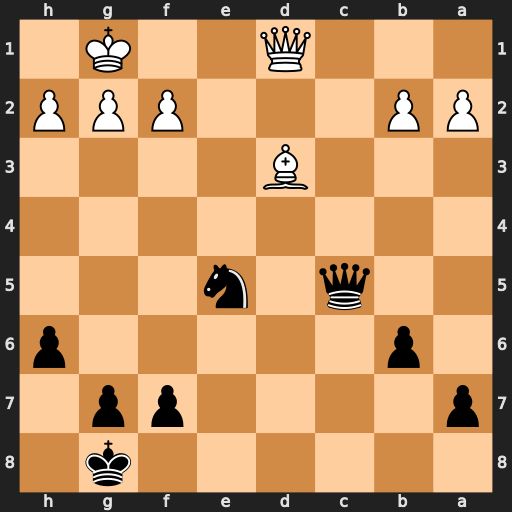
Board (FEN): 6k1/p4pp1/1p5p/2q1n3/8/3B4/PP3PPP/3Q2K1
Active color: b
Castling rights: -
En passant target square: -
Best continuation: Nxd3 Qxd3 Qc1+ Qf1 Qxb2